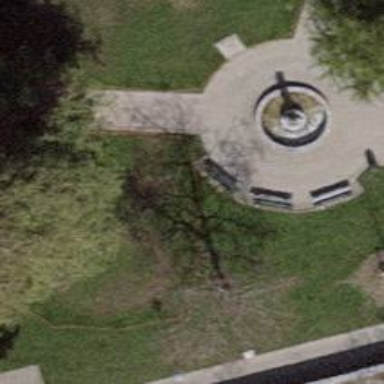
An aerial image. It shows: Bench.